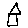
Label: house